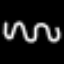
Label: squiggle